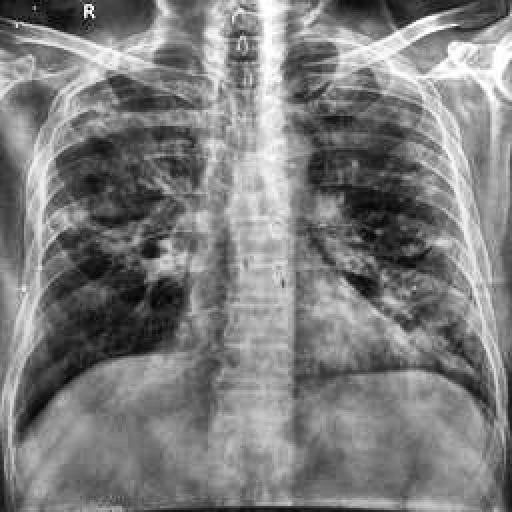
Finding: TUBERCULOSIS